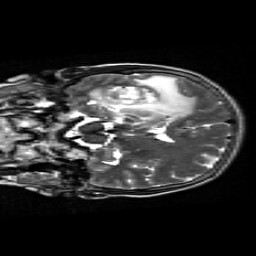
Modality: T2w
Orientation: coronal
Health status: ill
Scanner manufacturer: siemens
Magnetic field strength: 3 T
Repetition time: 5.25 s
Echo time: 0.093 s